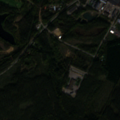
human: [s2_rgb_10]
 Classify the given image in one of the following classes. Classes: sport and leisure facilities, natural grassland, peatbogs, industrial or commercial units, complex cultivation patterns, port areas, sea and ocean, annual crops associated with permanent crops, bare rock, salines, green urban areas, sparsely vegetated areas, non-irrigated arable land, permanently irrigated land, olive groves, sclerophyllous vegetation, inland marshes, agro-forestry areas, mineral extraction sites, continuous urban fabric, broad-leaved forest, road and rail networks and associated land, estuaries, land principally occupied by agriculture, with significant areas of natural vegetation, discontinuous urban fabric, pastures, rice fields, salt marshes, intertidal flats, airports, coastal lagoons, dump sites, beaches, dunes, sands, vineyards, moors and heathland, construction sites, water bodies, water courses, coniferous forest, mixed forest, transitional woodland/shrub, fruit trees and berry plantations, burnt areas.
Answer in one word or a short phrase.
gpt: industrial or commercial units, sport and leisure facilities, coniferous forest, mixed forest, transitional woodland/shrub